Question: The image below, has a transparent diagonal lines. How to get the effect.

I have tried using the following codepen - for two colors.
<URL>
But how to get multiple times?
'''
* {
box-sizing: border-box
}
body {
margin: 0;
padding: 0;
color: white;
font-family: sans-serif;
font-size: 160%;
}
div {
padding: 4% 10%;
}
header,
footer {
background-color: #002848;
min-height: 40px;
}
.one {
background-color: #013A6B;
background-image: -webkit-linear-gradient(30deg, #013A6B 50%, #004E95 50%);
min-height: 500px;
}
.two {
background-color: #34ADFF;
background-image: -webkit-linear-gradient(150deg, #34ADFF 35%, #4CBFFF 35%);
min-height: 400px;
}
.three {
background-color: #EFEEEF;
min-height: 260px;
}
.four {
background-color: #E0E0E0;
min-height: 260px;
}
.five {
background-color: #EFEEEF;
min-height: 260px;
}
.six {
background-color: #34ADFF;
background-image: -webkit-linear-gradient(30deg, #34ADFF 45%, #4CBFFF 45%);
min-height: 400px;
}
.seven {
background-color: #013A6B;
background-image: -webkit-linear-gradient(150deg, #013A6B 35%, #004E95 35%);
min-height: 200px;
}
'''
'''
<header></header>
<div class="one"></div>
<div class="two"></div>
<div class="three"></div>
<div class="four"></div>
<div class="five"></div>
<div class="six"></div>
<div class="seven"></div>
<footer></footer>
'''
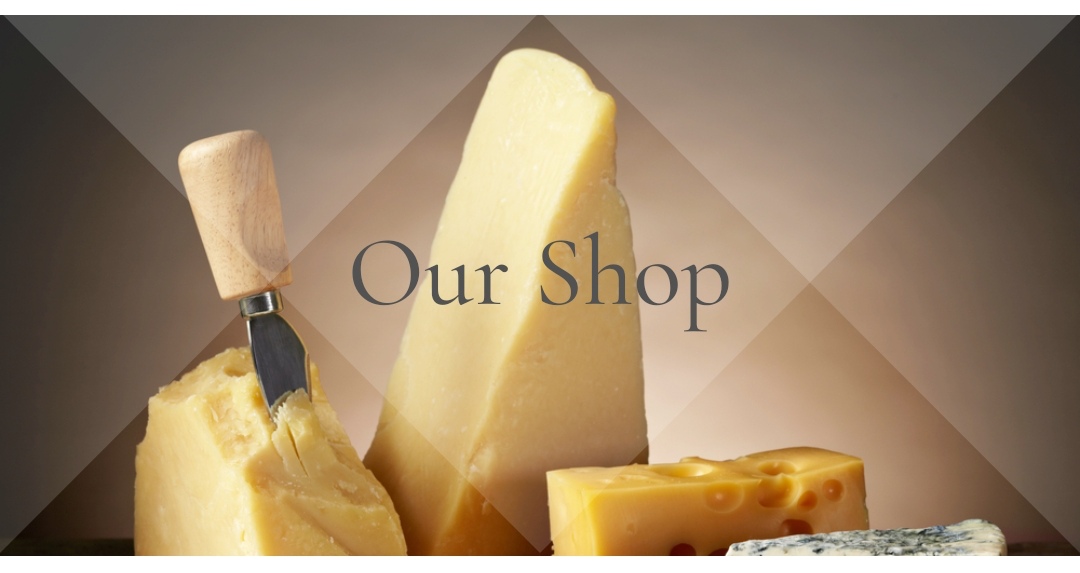
Answer: You can consider multiple background like below:
'''
body {
margin:0;
height:100vh;
background:
linear-gradient(to top left, transparent 49.8%,rgba(0,0,0,0.3) 50%),
linear-gradient(to top right,transparent 49.8%,rgba(0,0,0,0.3) 50%),
url(https://picsum.photos/1000/800?image=1069);
background-size:
50% 100%,
50% 100%,
cover;
}
'''